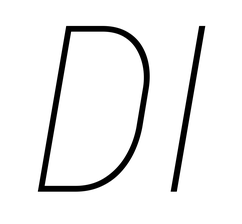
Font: Roboto-Italic_Condensed_Thin_Italic